Question: I did the query string encryption of my project using the example provided <URL>.
When I run the project locally it works fine:

But when I publish it to my server, the encryption simply doesn't work.
The application on the server is running on Windows Server 2008 R2 and IIS 7.
Maybe there is something I must change on IIS? I have no clue.
Anyone?
Thank you.
EDIT:
Here is the code of the QueryStringModule class:
'''
Imports System
Imports System.IO
Imports System.Web
Imports System.Text
Imports System.Security.Cryptography
''' <summary>
''' Summary description for QueryStringModule
''' </summary>
Public Class QueryStringModule
Implements IHttpModule
#Region "IHttpModule Members"
Sub Init(context As HttpApplication) Implements System.Web.IHttpModule.Init
AddHandler context.BeginRequest, AddressOf context_BeginRequest
End Sub
Sub Dispose() Implements System.Web.IHttpModule.Dispose
' Nothing to dispose
End Sub
#End Region
Private Const PARAMETER_NAME As String = "enc="
Private Const ENCRYPTION_KEY As String = "key"
Private Sub context_BeginRequest(sender As Object, e As EventArgs)
Dim context As HttpContext = HttpContext.Current
If context.Request.Url.OriginalString.Contains("aspx") AndAlso context.Request.RawUrl.Contains("?") Then
Dim query As String = ExtractQuery(context.Request.RawUrl)
Dim path As String = GetVirtualPath()
If query.StartsWith(PARAMETER_NAME, StringComparison.OrdinalIgnoreCase) Then
' Decrypts the query string and rewrites the path.
Dim rawQuery As String = query.Replace(PARAMETER_NAME, String.Empty)
Dim decryptedQuery As String = Decrypt(rawQuery)
context.RewritePath(path, String.Empty, decryptedQuery)
ElseIf context.Request.HttpMethod = "GET" Then
' Encrypt the query string and redirects to the encrypted URL.
' Remove if you don't want all query strings to be encrypted automatically.
Dim encryptedQuery As String = Encrypt(query)
context.Response.Redirect(path + encryptedQuery)
End If
End If
End Sub
''' <summary>
''' Parses the current URL and extracts the virtual path without query string.
''' </summary>
''' <returns>The virtual path of the current URL.</returns>
Private Shared Function GetVirtualPath() As String
Dim path As String = HttpContext.Current.Request.RawUrl
path = path.Substring(0, path.IndexOf("?"))
path = path.Substring(path.LastIndexOf("/") + 1)
Return path
End Function
''' <summary>
''' Parses a URL and returns the query string.
''' </summary>
''' <param name="url">The URL to parse.</param>
''' <returns>The query string without the question mark.</returns>
Private Shared Function ExtractQuery(url As String) As String
Dim index As Integer = url.IndexOf("?") + 1
Return url.Substring(index)
End Function
#Region "Encryption/decryption"
''' <summary>
''' The salt value used to strengthen the encryption.
''' </summary>
Private Shared ReadOnly SALT As Byte() = Encoding.ASCII.GetBytes(ENCRYPTION_KEY.Length.ToString())
''' <summary>
''' Encrypts any string using the Rijndael algorithm.
''' </summary>
''' <param name="inputText">The string to encrypt.</param>
''' <returns>A Base64 encrypted string.</returns>
Public Shared Function Encrypt(inputText As String) As String
Dim rijndaelCipher As New RijndaelManaged()
Dim plainText As Byte() = Encoding.Unicode.GetBytes(inputText)
Dim SecretKey As New PasswordDeriveBytes(ENCRYPTION_KEY, SALT)
Using encryptor As ICryptoTransform = rijndaelCipher.CreateEncryptor(SecretKey.GetBytes(32), SecretKey.GetBytes(16))
Using memoryStream As New MemoryStream()
Using cryptoStream As New CryptoStream(memoryStream, encryptor, CryptoStreamMode.Write)
cryptoStream.Write(plainText, 0, plainText.Length)
cryptoStream.FlushFinalBlock()
Return "?" + PARAMETER_NAME + Convert.ToBase64String(memoryStream.ToArray())
End Using
End Using
End Using
End Function
''' <summary>
''' Decrypts a previously encrypted string.
''' </summary>
''' <param name="inputText">The encrypted string to decrypt.</param>
''' <returns>A decrypted string.</returns>
Public Shared Function Decrypt(inputText As String) As String
Dim rijndaelCipher As New RijndaelManaged()
Dim encryptedData As Byte() = Convert.FromBase64String(inputText)
Dim secretKey As New PasswordDeriveBytes(ENCRYPTION_KEY, SALT)
Using decryptor As ICryptoTransform = rijndaelCipher.CreateDecryptor(secretKey.GetBytes(32), secretKey.GetBytes(16))
Using memoryStream As New MemoryStream(encryptedData)
Using cryptoStream As New CryptoStream(memoryStream, decryptor, CryptoStreamMode.Read)
Dim plainText As Byte() = New Byte(encryptedData.Length - 1) {}
Dim decryptedCount As Integer = cryptoStream.Read(plainText, 0, plainText.Length)
Return Encoding.Unicode.GetString(plainText, 0, decryptedCount)
End Using
End Using
End Using
End Function
#End Region
End Class
'''
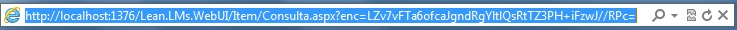
Answer: I just found a solution:
1-Open IIS on the server;
2-Select the desired web site;
3-Select Modules;
4-Right click then "Add managed modules";
5-Give a name to it and then find the module you you want to add in the dropdownlist;
6-Reset IIS.